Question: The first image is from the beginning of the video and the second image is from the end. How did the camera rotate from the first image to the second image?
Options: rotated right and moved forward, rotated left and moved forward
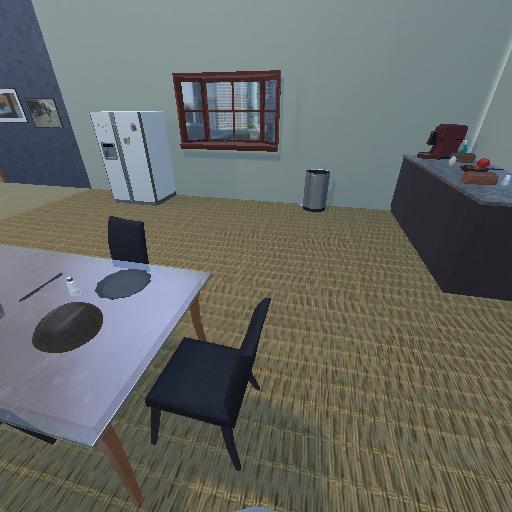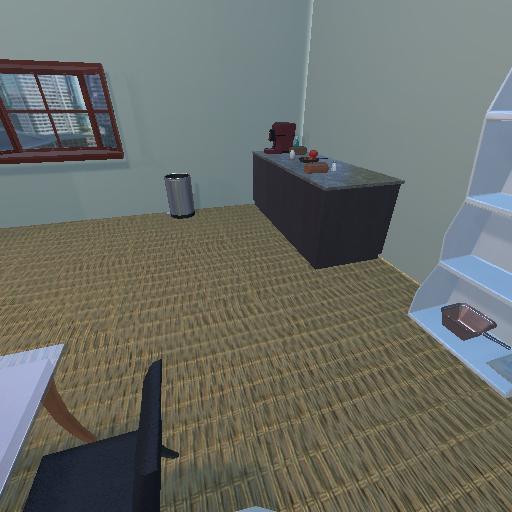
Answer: rotated right and moved forward